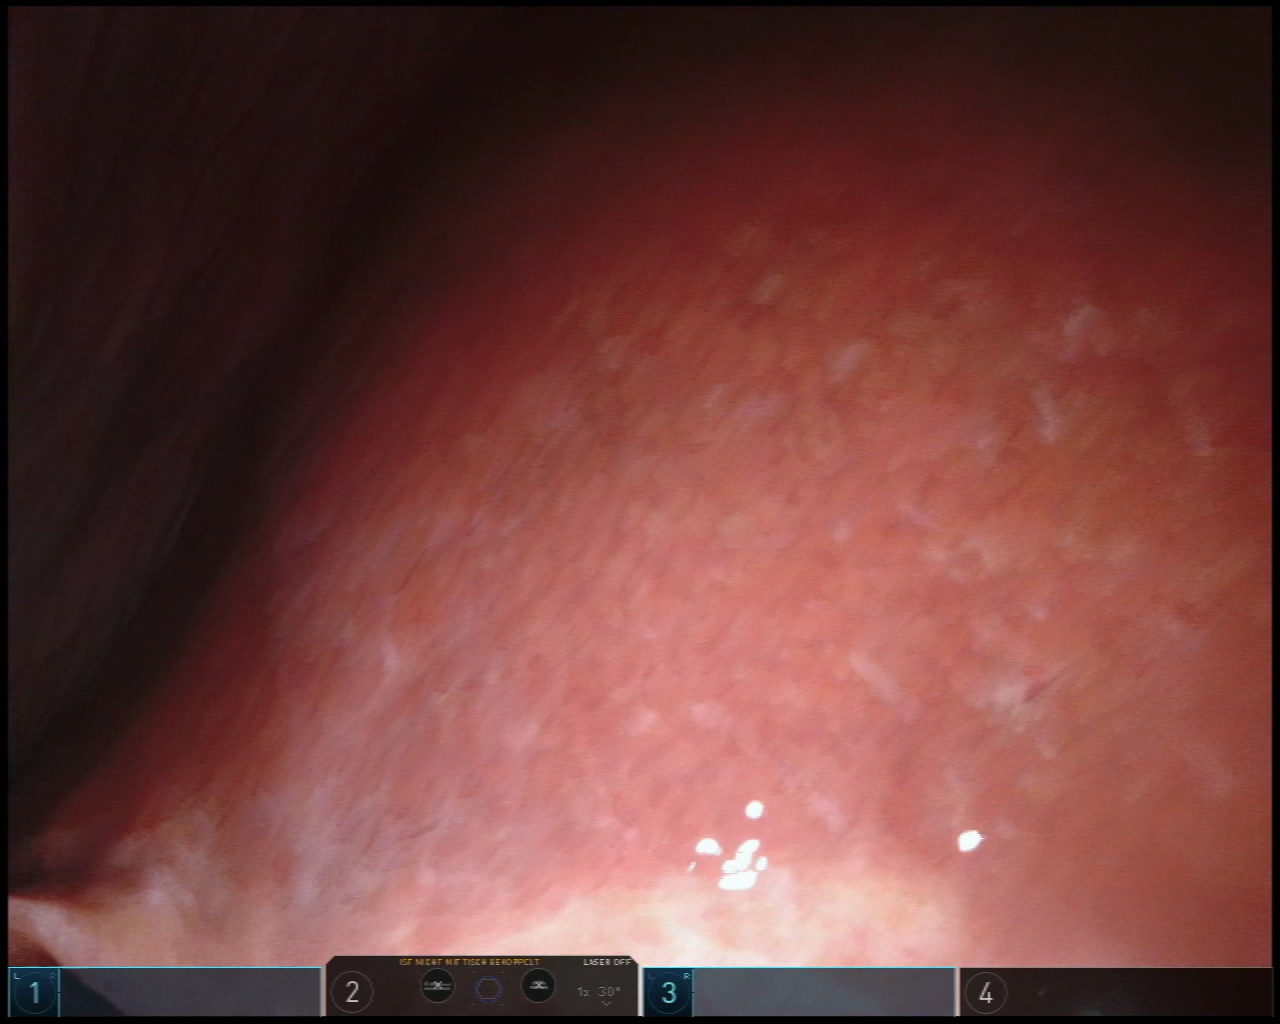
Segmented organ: liver
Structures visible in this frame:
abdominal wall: yes
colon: no
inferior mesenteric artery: no
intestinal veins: no
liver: yes
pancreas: no
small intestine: no
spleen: no
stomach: no
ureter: no
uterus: no
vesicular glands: no